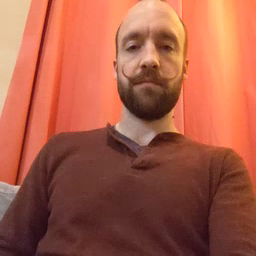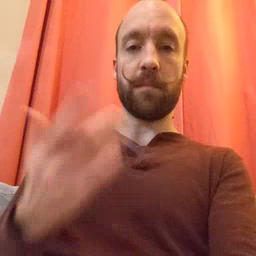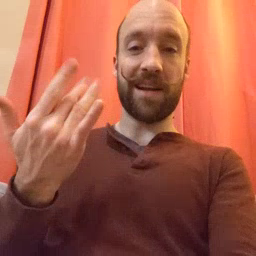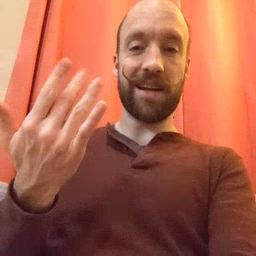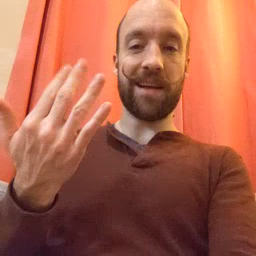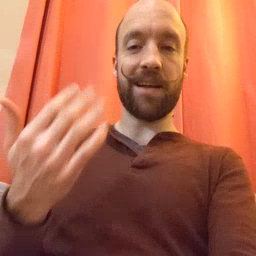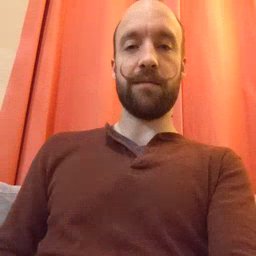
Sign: wait